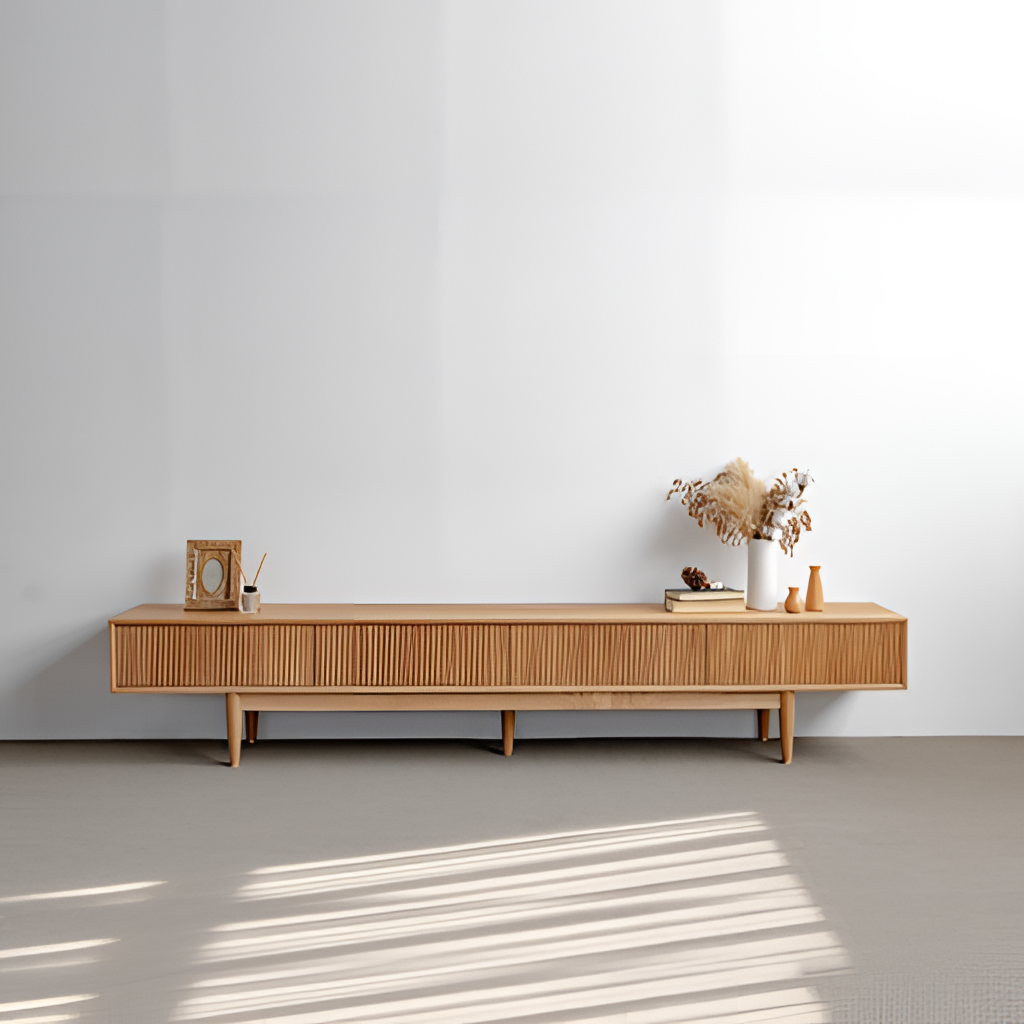
wood sideboard, living room, paint wallpaper, with solid pattern, minimalist, beige wood flooring, with smooth pattern